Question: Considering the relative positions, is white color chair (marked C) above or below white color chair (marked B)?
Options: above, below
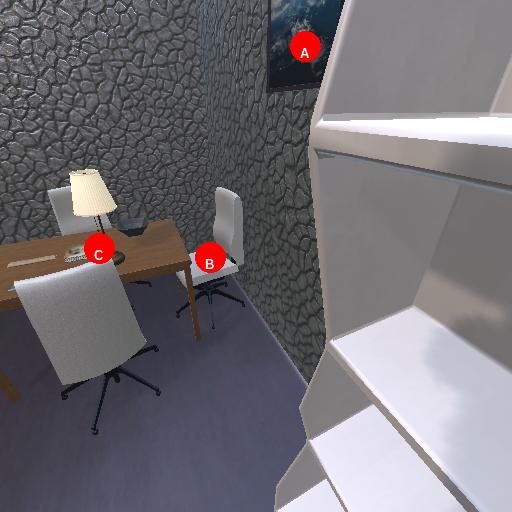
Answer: above